Question: How can I set custom font in UINavigationBar ? I need the tahoma font.
'''
- (void)viewDidLoad{
self.title =@"My text";
}
'''

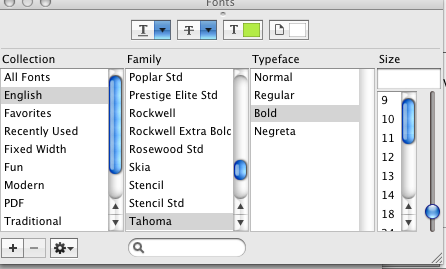
Answer: Totally possible, if a little tricky to do. Once you've found the font you need (either one of the alternatives already shipped with iOS, or a TTF file that you've got the correct licensing for), just create a UILabel with the size, formatting, font etc and then add it to the navigation items for that bar (or, if you're doing this in a view controller, set the .navigationItem.titleView of that controller to your label).
For example, I have a view controller inside a UINavigationController. To change the label in the top to a custom font, I simply do:
'''
//...I have already setup a UILabel called navLabel that has the same style as a
// default navigation bar title, but I've changed the .font property to my custom font
self.navigationItem.titleView = navLabel;
[navLabel release];
'''